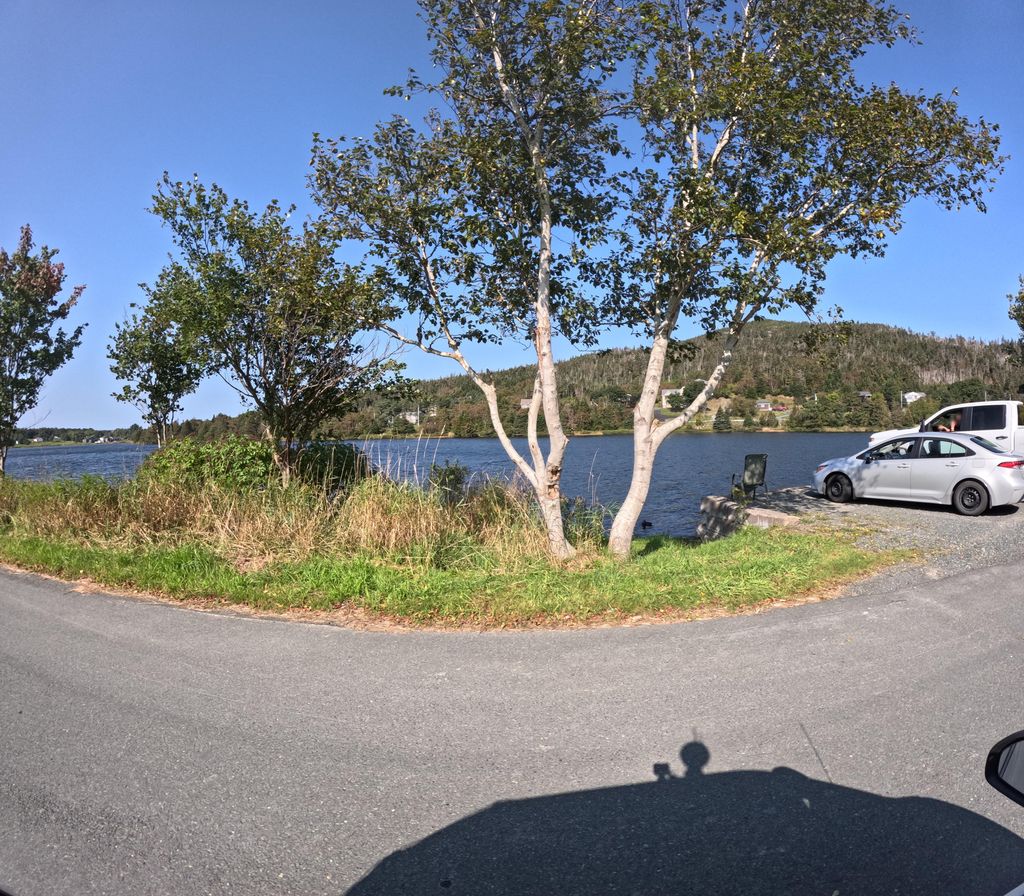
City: st_johns